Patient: sex M, age 66
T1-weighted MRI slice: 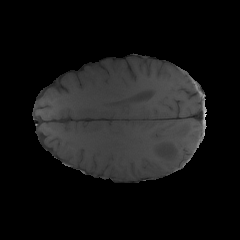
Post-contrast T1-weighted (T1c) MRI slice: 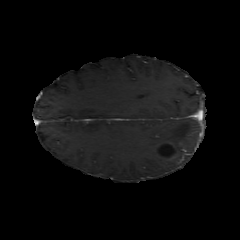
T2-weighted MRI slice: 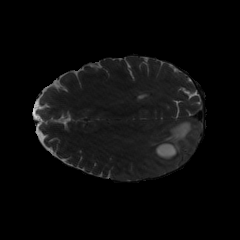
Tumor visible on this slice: yes
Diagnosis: Glioblastoma, IDH-wildtype
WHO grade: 4